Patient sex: F
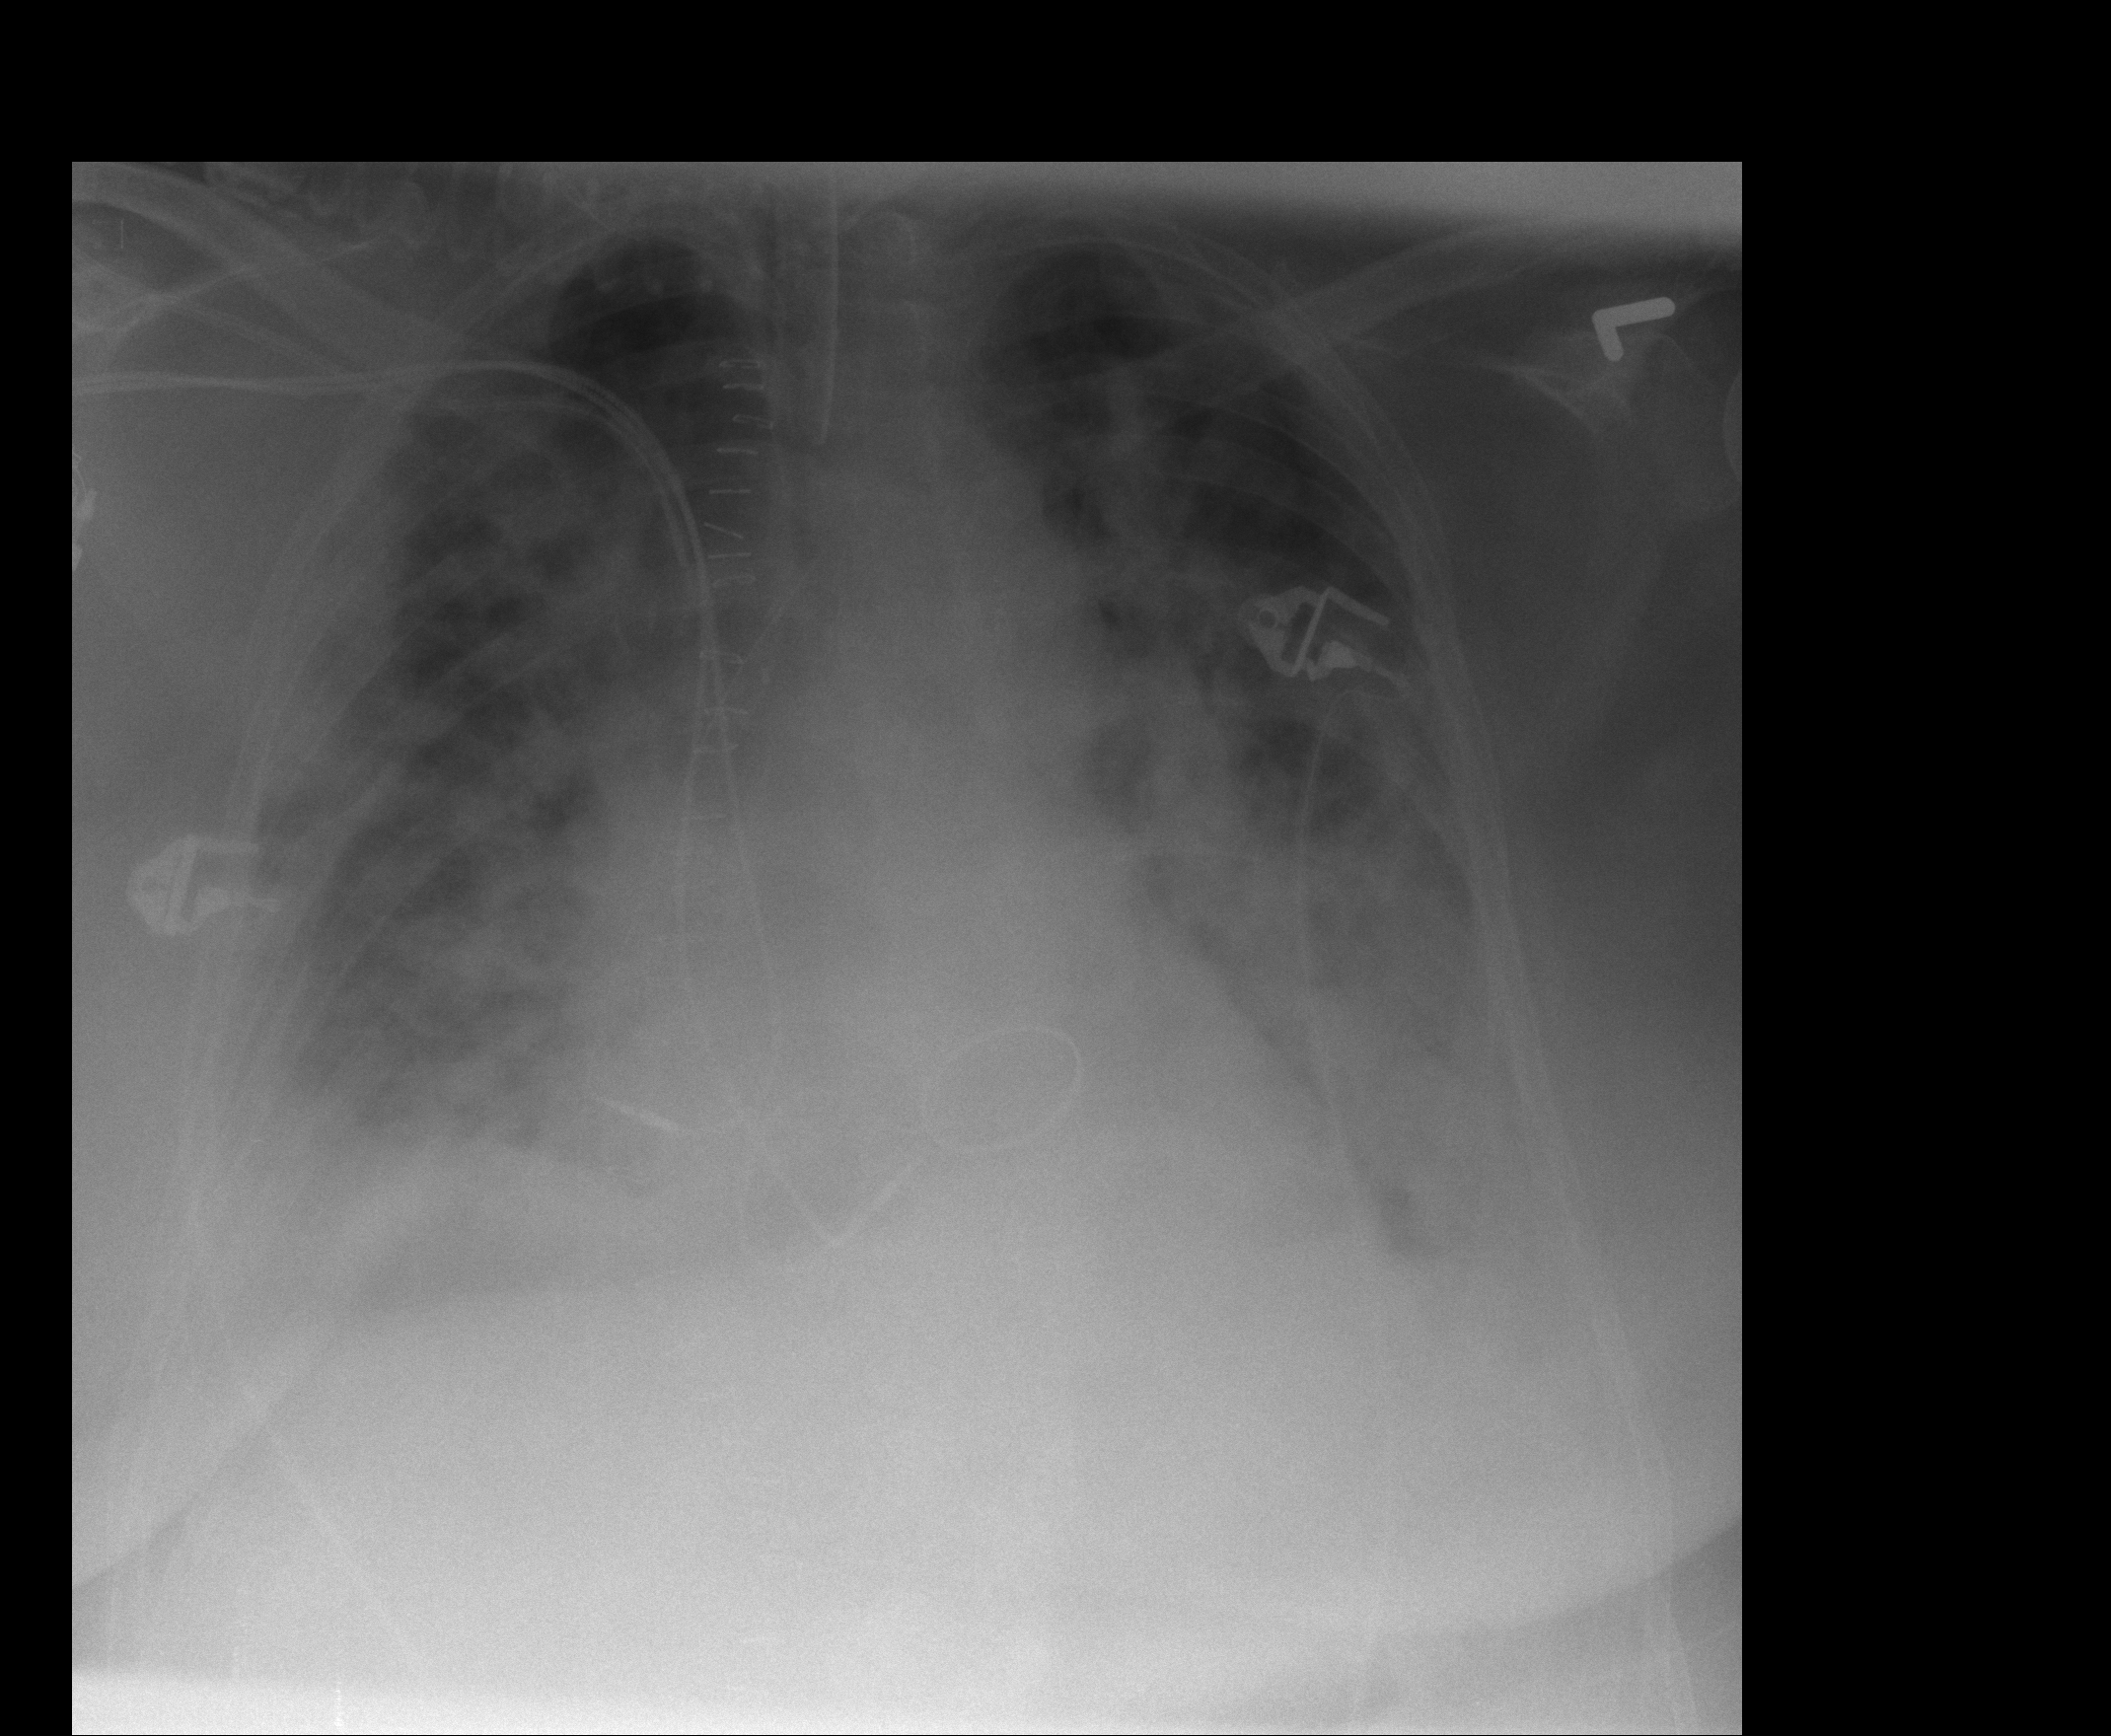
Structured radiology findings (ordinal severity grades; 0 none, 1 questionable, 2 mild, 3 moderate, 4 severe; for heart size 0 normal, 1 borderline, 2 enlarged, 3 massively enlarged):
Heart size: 0
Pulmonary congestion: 3
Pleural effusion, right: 2
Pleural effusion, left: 2
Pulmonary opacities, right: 3
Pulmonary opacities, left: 3
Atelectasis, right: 2
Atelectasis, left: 3